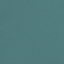
Label: SeaLake